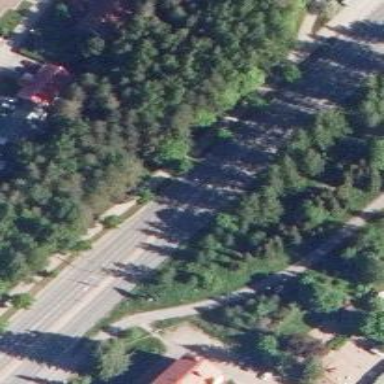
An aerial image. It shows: Secondary road.